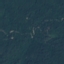
Label: Forest